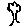
Label: tree